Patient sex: F
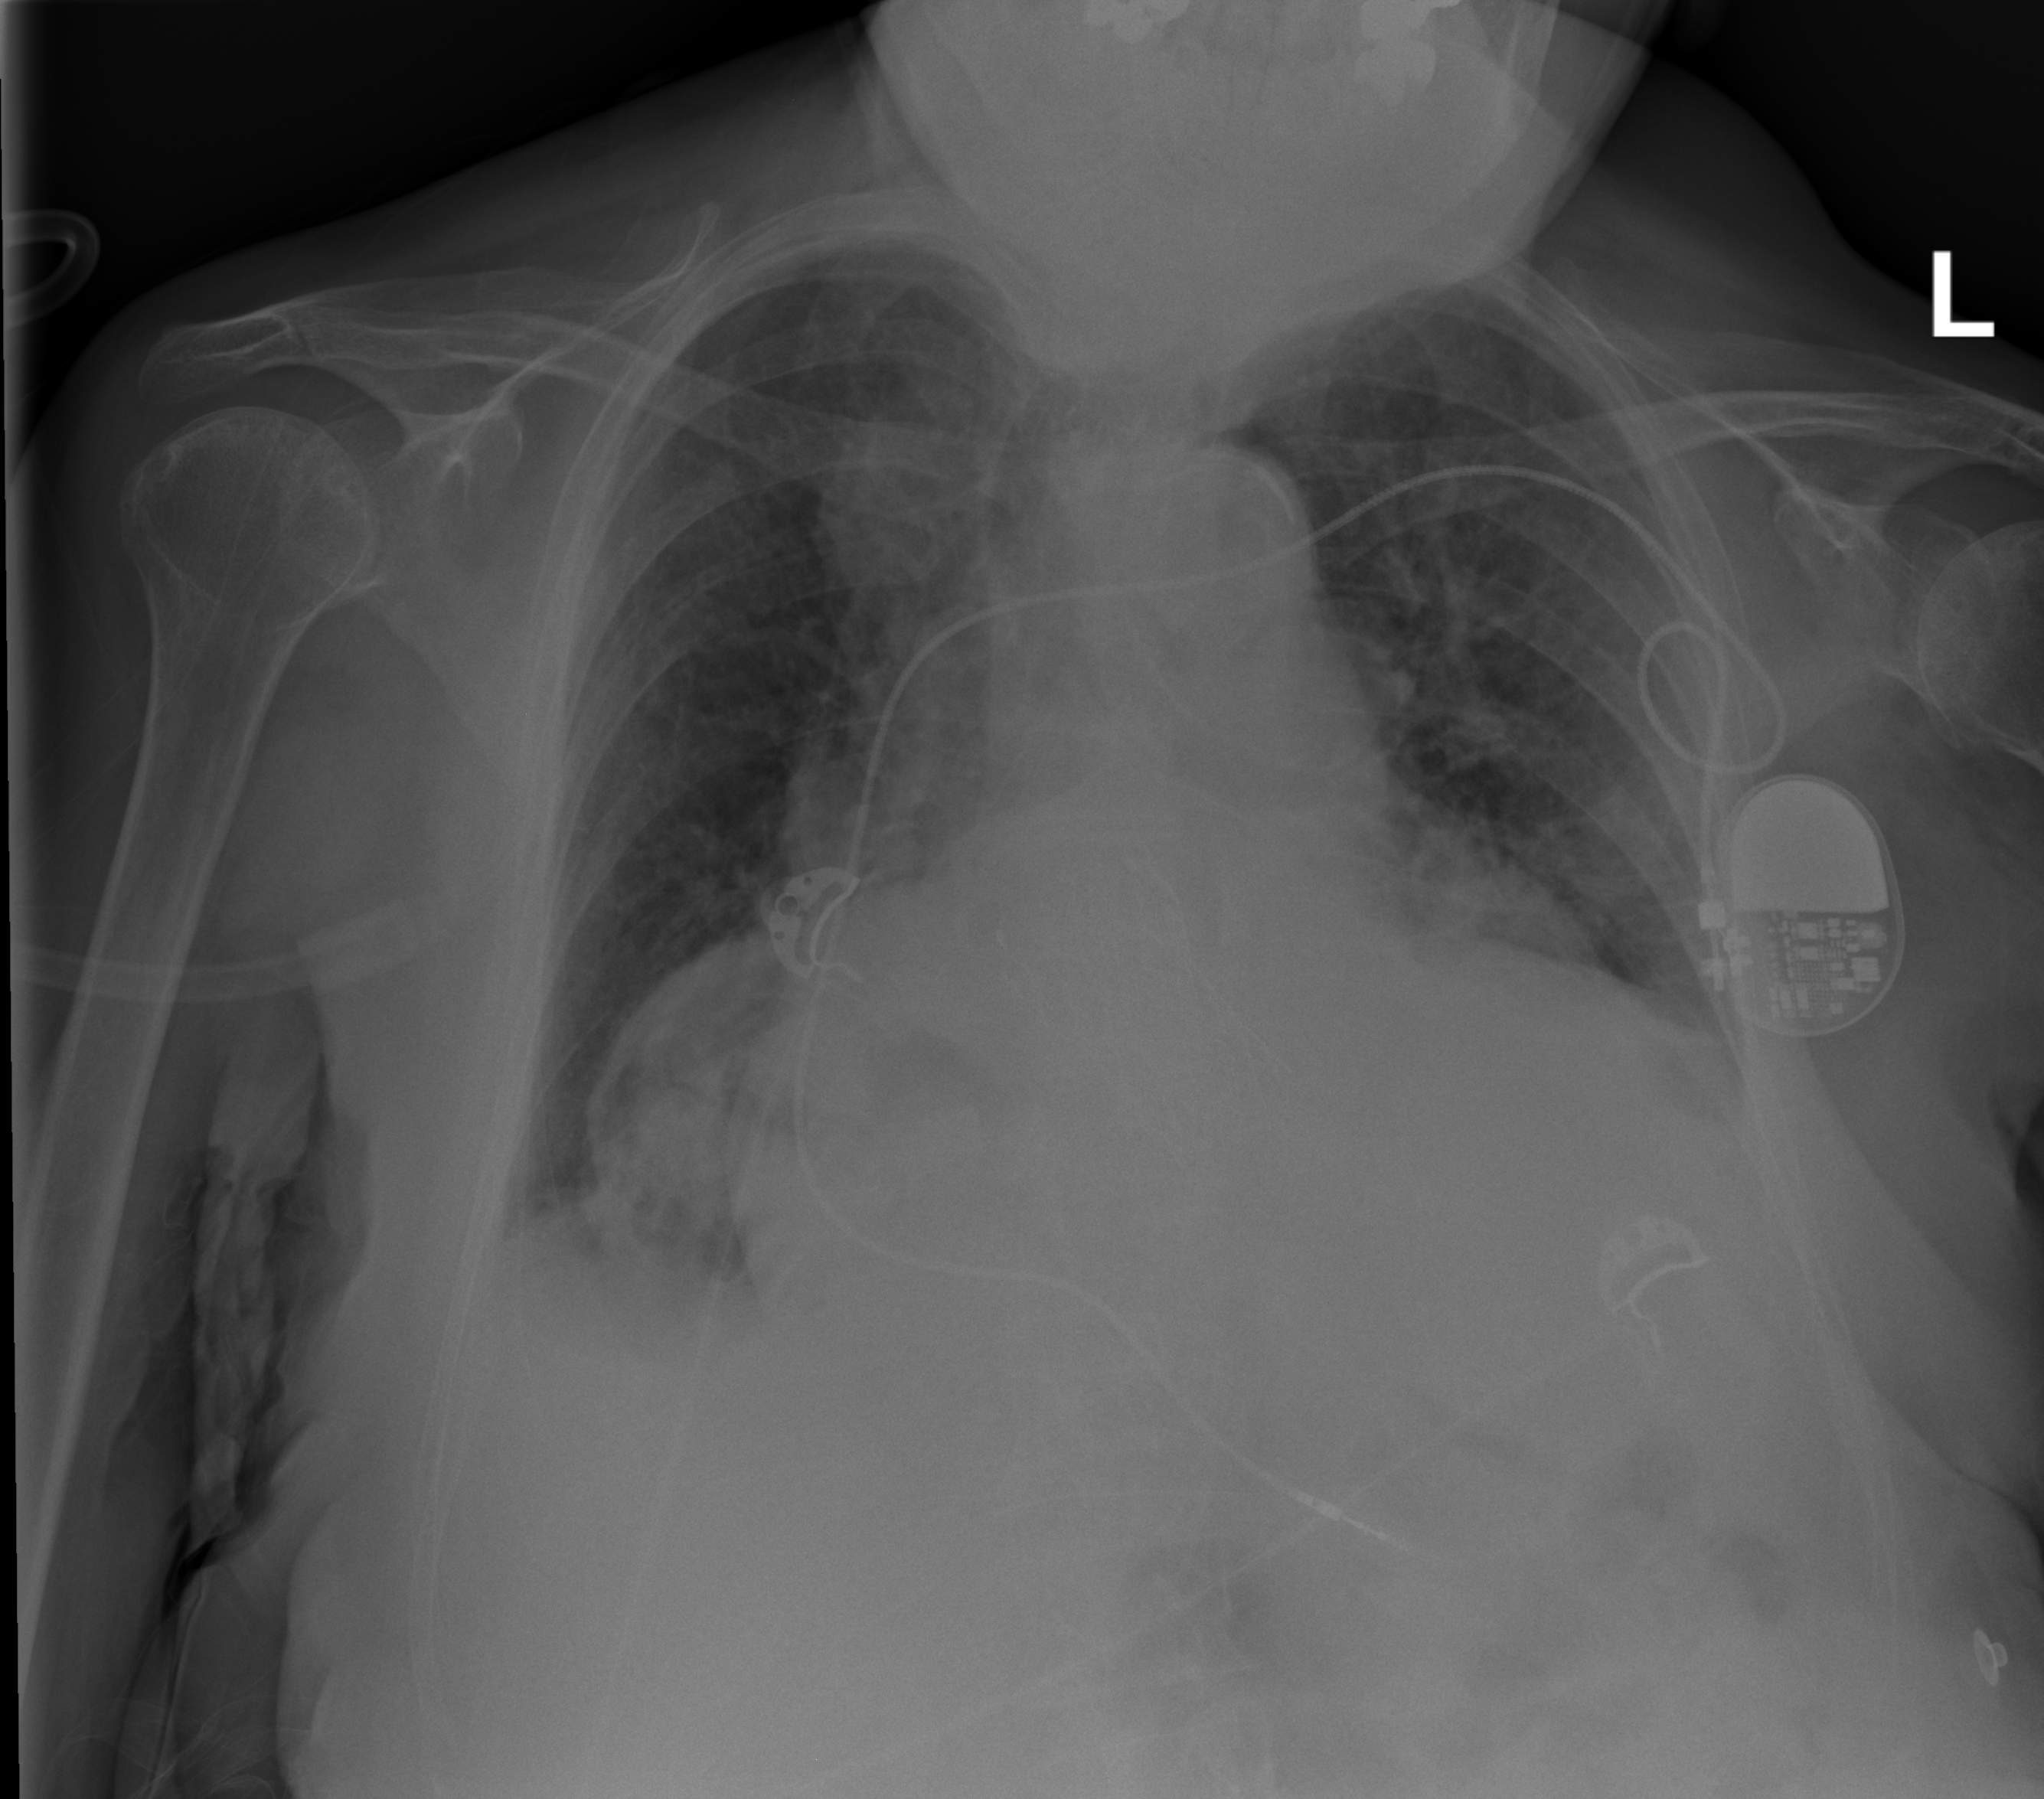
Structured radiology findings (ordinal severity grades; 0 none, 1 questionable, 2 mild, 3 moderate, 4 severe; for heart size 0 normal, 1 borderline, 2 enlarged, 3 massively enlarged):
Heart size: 3
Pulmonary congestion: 2
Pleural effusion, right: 0
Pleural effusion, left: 2
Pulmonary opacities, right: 2
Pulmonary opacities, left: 2
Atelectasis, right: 2
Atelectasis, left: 2